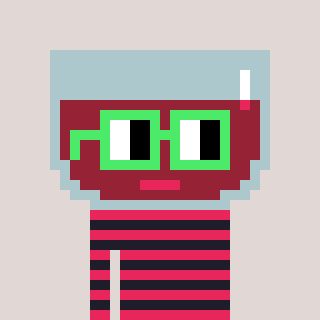
a pixel art character with square light green glasses, a wine-shaped head and a grayscale-colored body on a warm background